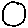
Label: circle